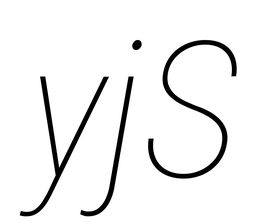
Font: Roboto-Italic_Condensed_Thin_Italic